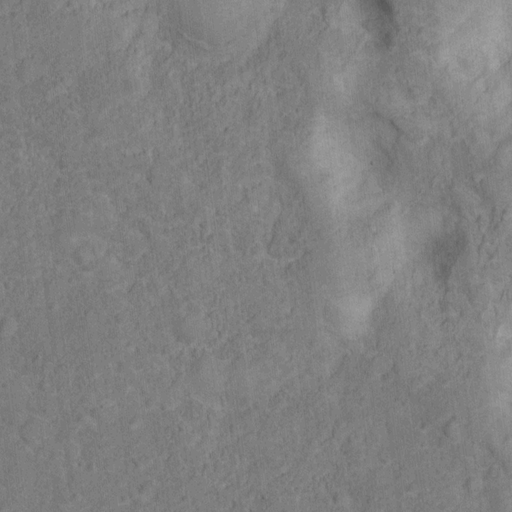
Classes present: Background